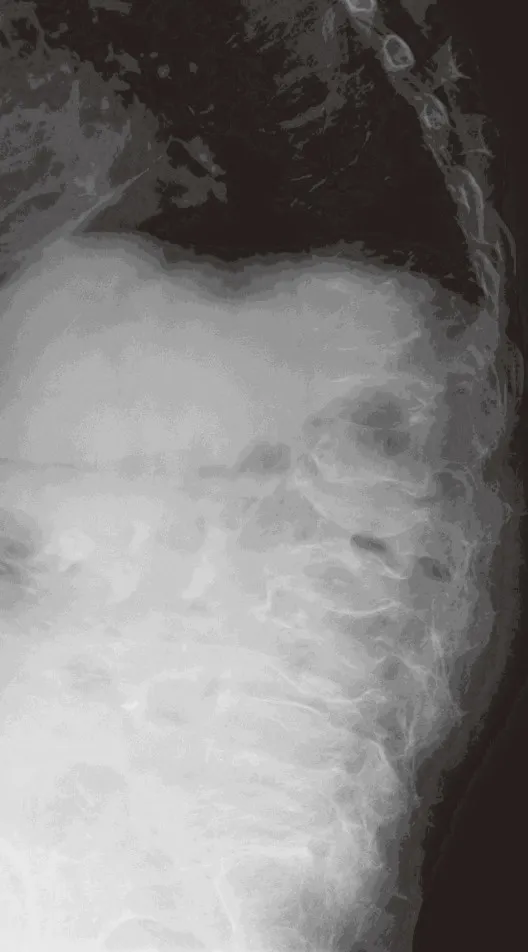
An X-ray photograph of thoracic and lumbar vertebrae from the side.
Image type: radiology (x_ray)